Question: I have a value prompt with a static selection of choices (i.e. '2010', '2011', '2012', etc.). This value prompt is associated with a parameter in my Master Query called "pYearString". This master query again contains a Data Item ('YearString') which references this parameter, like this:
'''
#prompt('pYearString', 'string', '2013')#
'''
Through a master detail relationship, this Data Item is then again associated with a parameter in a detailed query, as can be shown here: (I have stripped the image for everything that I considered irrelevant).

One of the data items in the detailed query ('ActualsThisYear') then again references this parameter, like this:
'''
tuple(#"[My_Cube].[Time].[Time].[Year]->:[TM].[Time].[Time].[@MEMBER].[" + strip(prompt("pYear"), "'") + "]"#, [Actuals])
'''
In which the first argument is a MUN to the selected year in my Time dimension. This is working fine, and I get the correct numbers. This means that the parameter in the detailed query is referenced correctly.
However, if I try to add a layout calculation to my column header in order to show the chosen year, nothing is displayed. The layout calculation could look something like this:
'''
' ' + ParamDisplayValue('pYear')
'''
This layout calculation was working perfectly fine when the parameter value was given directly from the value prompt, as opposed to through the master detail relationship I'm using now.
If someone is wondering why I'm using this cumbersome master detail relationship, it is because I need to manipulate the input in certain ways, which is not possible otherwise.
Does anyone know why this is happening, or even how to fix this?
Thanks in advance!
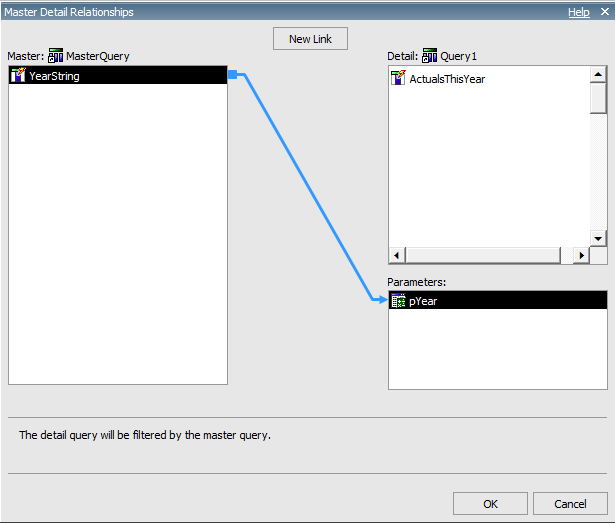
Answer: 1. Try using ParamValue instead.
2. Alternativly, add YearString to Parameters list for that query and refer that dataitem in report calculation.
3. Also you can change property of the column header to DataItem Vaule and put your macro into that data item.